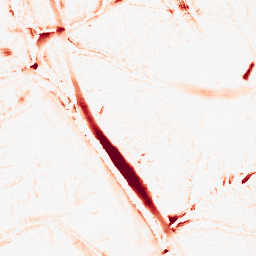
Category: morphological
Decomposition family: morphological
Decomposition parameters: operation: opening
size: 10
Upsampling method: fft_zeropad
Upsampling parameters: scale: 8
Upsampling scale: 8